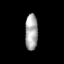
Tissue: lung
Cell type: Endothelial cells
Senescence score: 0.2112
Nuclear area (px): 452
Mean DAPI intensity: 166.064